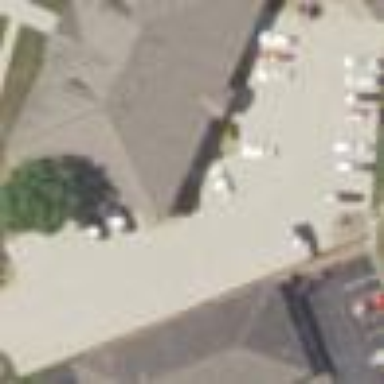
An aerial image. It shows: Paved parking area.